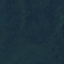
Land use / land cover class: Forest